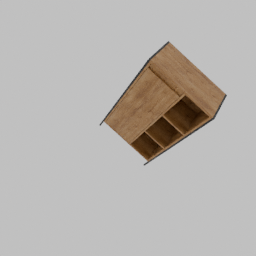
Label: furniture